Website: macys
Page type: delivery-shipping
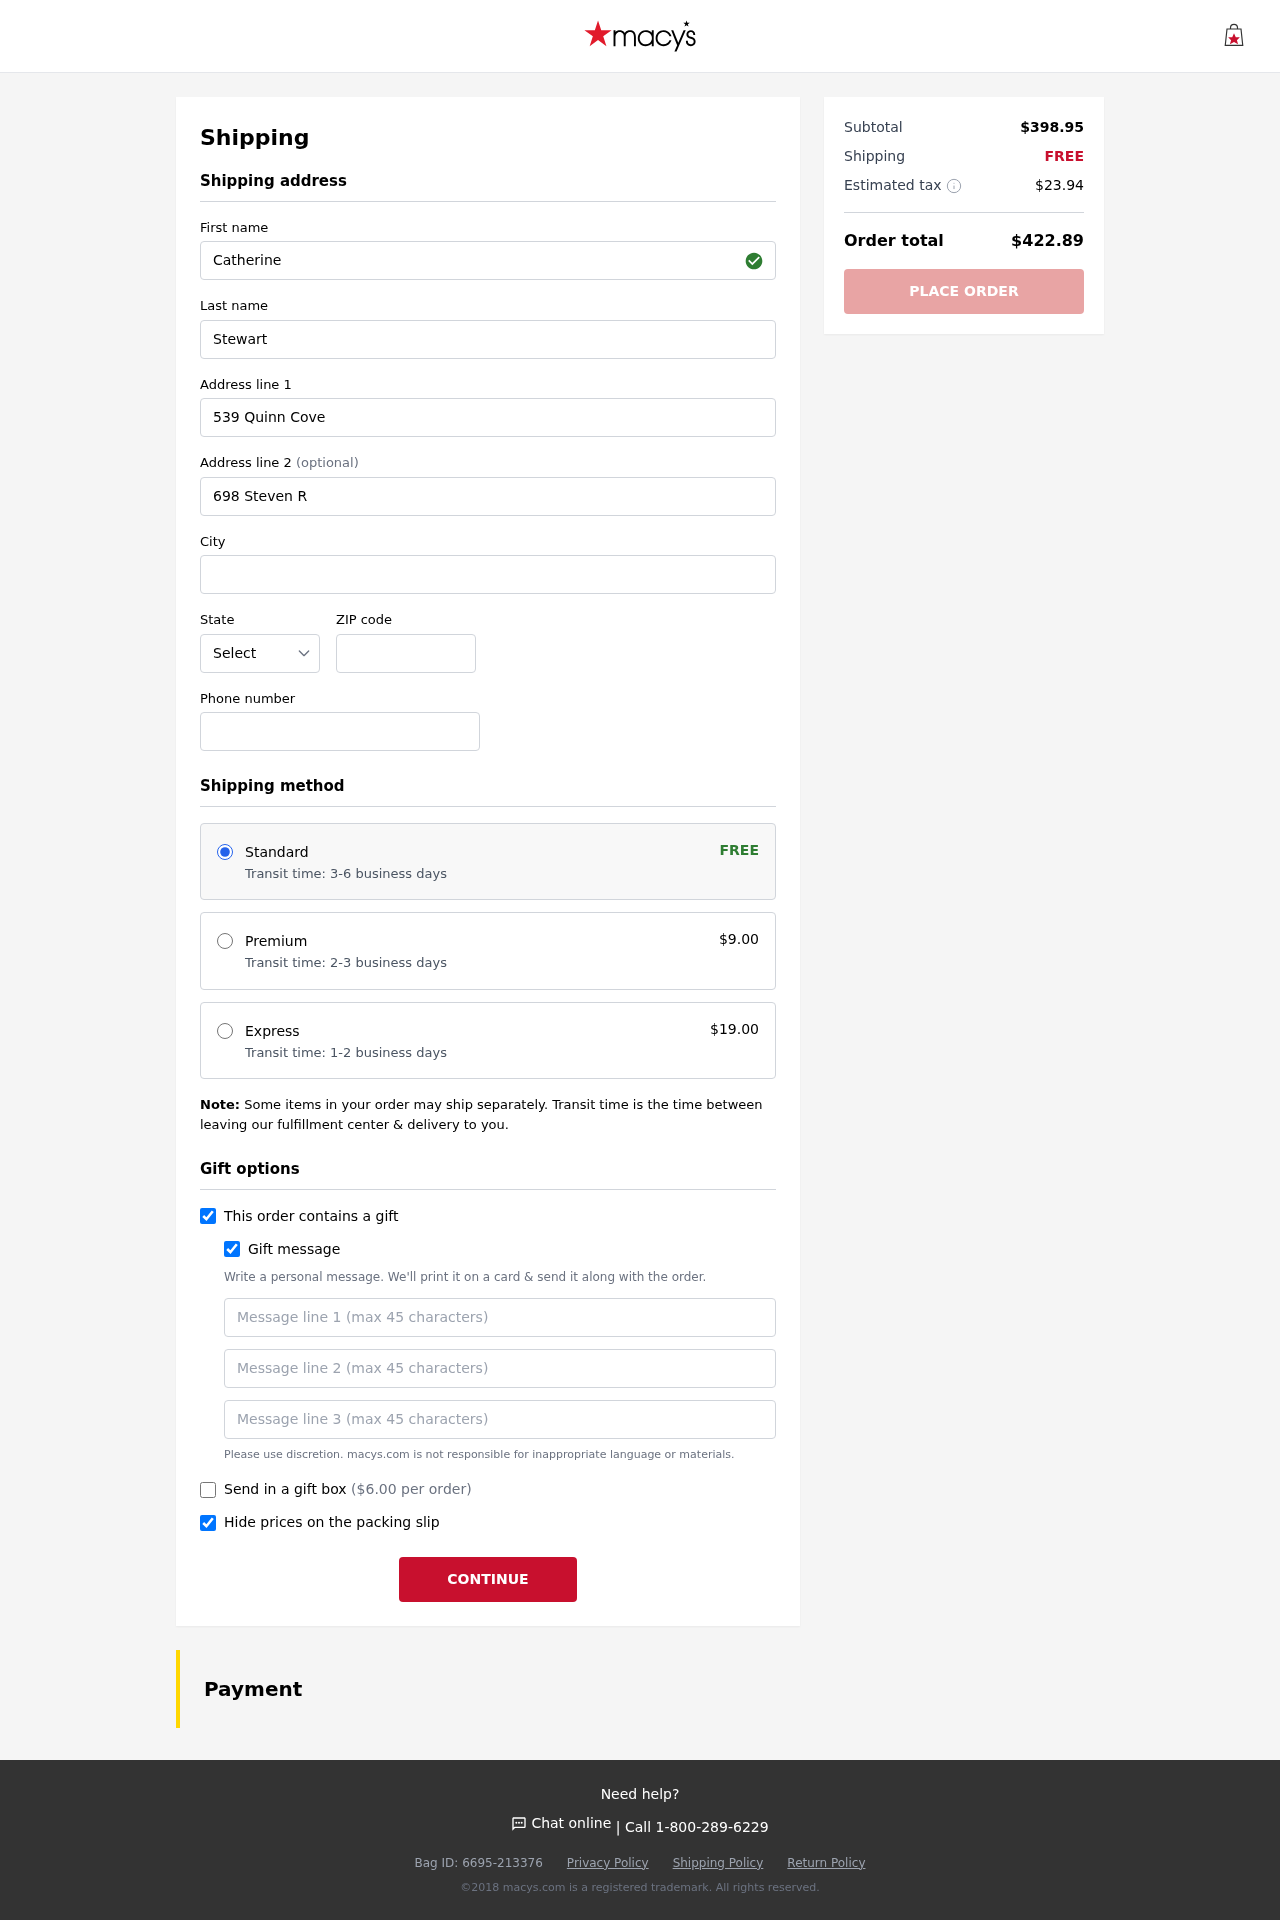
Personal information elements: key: PII_STATE_ABBR
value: NM
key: PII_FIRSTNAME
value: Catherine
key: PII_LASTNAME
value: Stewart
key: PII_STREET
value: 539 Quinn Cove
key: PII_STREET2
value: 698 Steven Row Apt. 439
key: PII_CITY
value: Port Stephanie
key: PII_POSTCODE
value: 62476
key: PII_PHONE
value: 8539921828
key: PII_GIFT_MESSAGE
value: Hey Jacob, I saw this cozy quilt set and thought it would bring some warmth and style to your space! I know how you love to make your home feel inviting. Enjoy snuggling up with it!  Catherine
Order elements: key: ORDER_SHIPPING_STANDARD
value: Transit time: 3-6 business days
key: ORDER_SHIPPING_COST
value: FREE
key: ORDER_SHIPPING_PREMIUM
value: Transit time: 2-3 business days
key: ORDER_SHIPPING_PREMIUM_PRICE
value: $9.00
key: ORDER_SHIPPING_EXPRESS
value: Transit time: 1-2 business days
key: ORDER_SHIPPING_EXPRESS_PRICE
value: $19.00
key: ORDER_GIFT_BOX_PRICE
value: ($6.00 per order)
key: ORDER_SUBTOTAL
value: $398.95
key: ORDER_SHIPPING_COST2
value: FREE
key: ORDER_TAX
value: $23.94
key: ORDER_TOTAL
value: $422.89